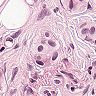
Metastatic tissue present: yes